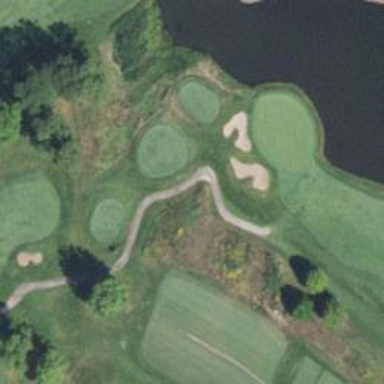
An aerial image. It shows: Golf cartpath that is also road path.